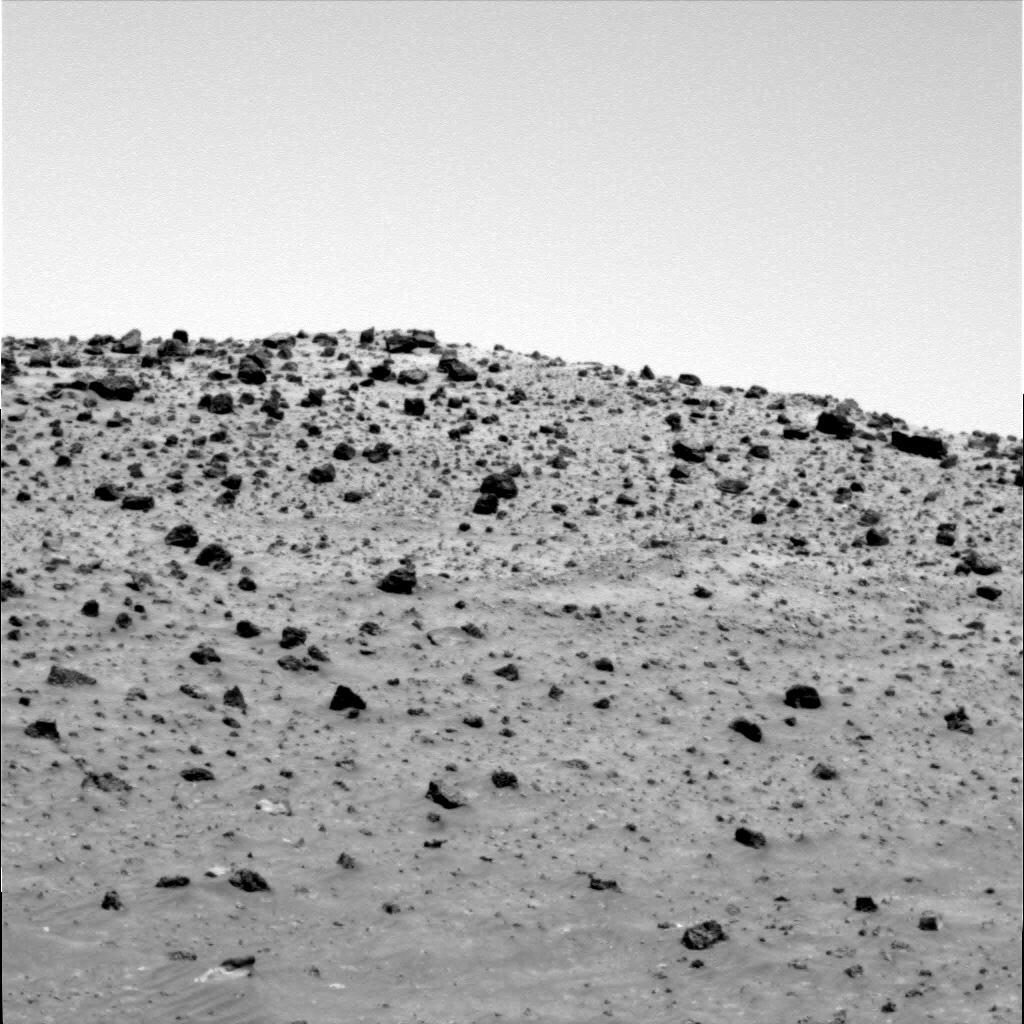
Terrain classes present: Bedrock, Gravel / Sand / Soil, Rock, Sky / Distant Mountains